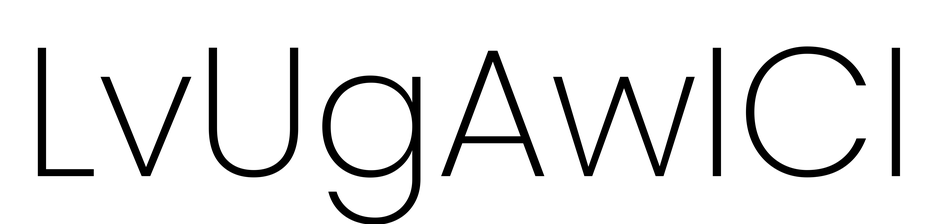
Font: Poppins-ExtraLight